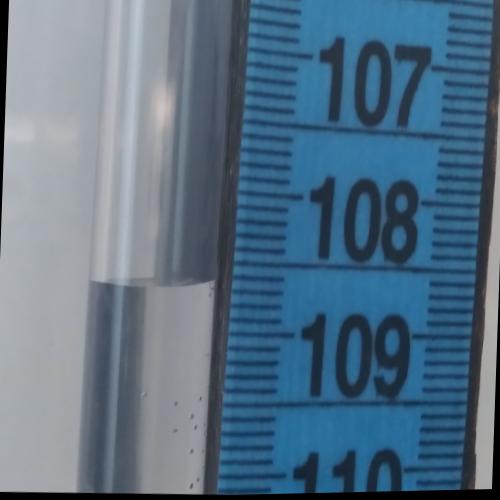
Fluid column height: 108.6 cm